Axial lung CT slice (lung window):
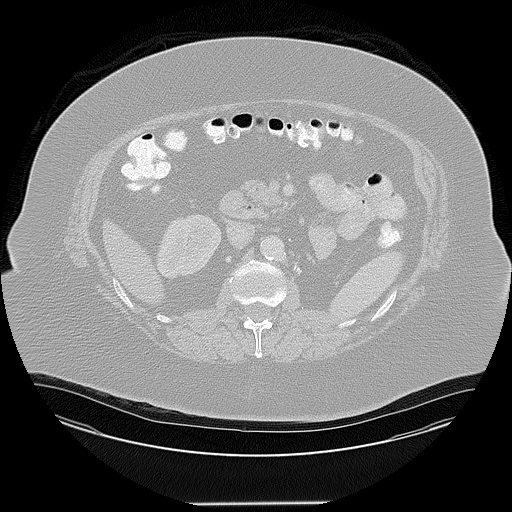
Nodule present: no